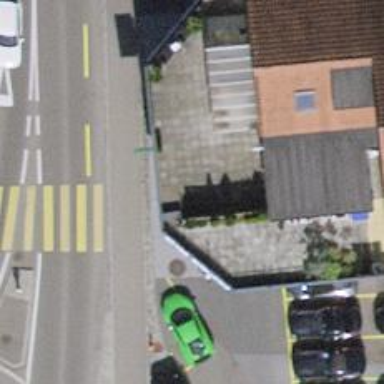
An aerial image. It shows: Shop that sells cars.